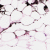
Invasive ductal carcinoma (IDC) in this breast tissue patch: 0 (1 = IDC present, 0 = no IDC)